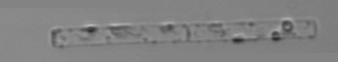
Label: Leptocylindrus